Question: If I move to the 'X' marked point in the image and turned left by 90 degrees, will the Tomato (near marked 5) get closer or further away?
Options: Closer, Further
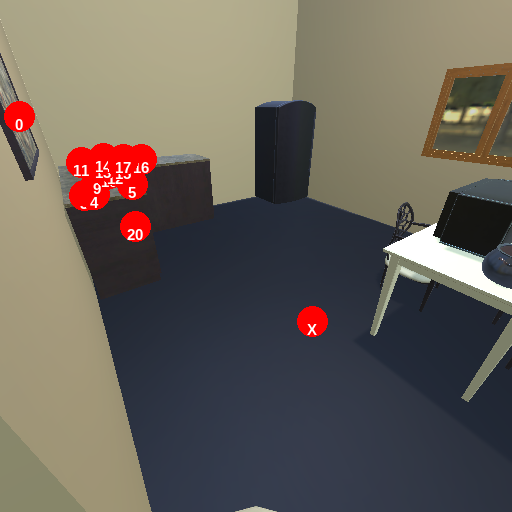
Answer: Closer